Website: apple
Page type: payment
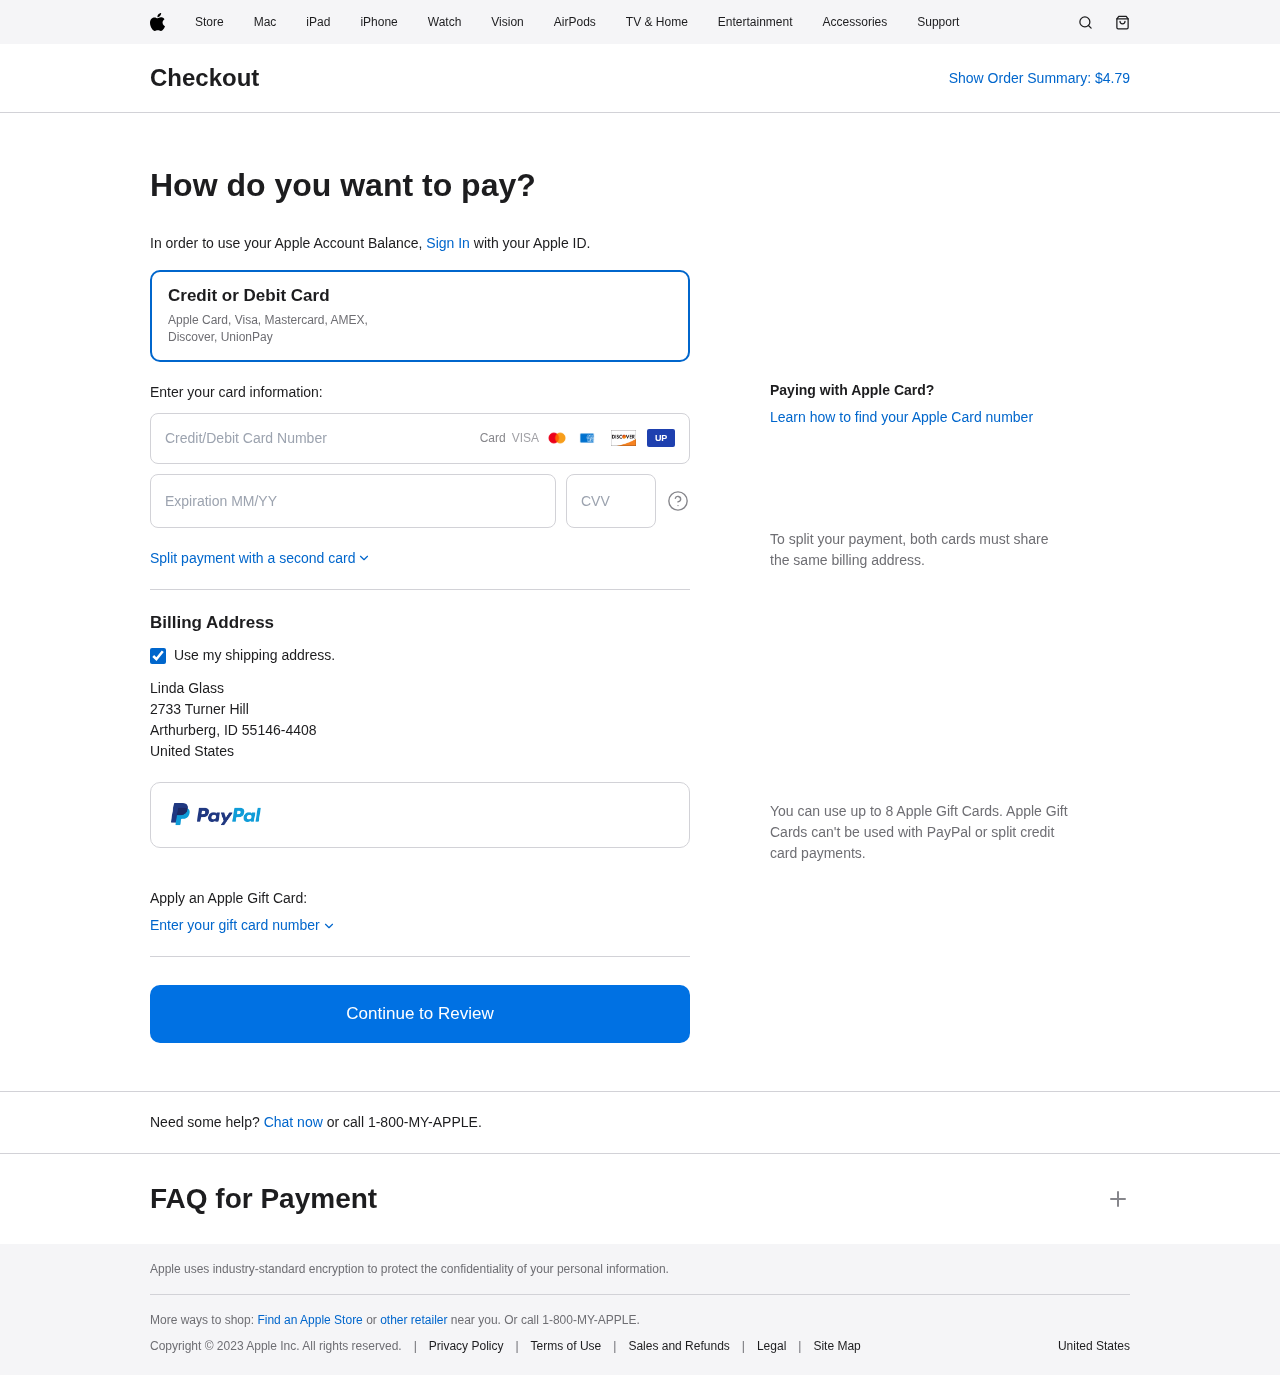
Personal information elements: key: PII_CARD_CVV
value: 2141
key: PII_CARD_EXPIRY
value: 03/28
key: PII_CARD_NUMBER
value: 3493 5545 8115 449
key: PII_COUNTRY
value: United States
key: PII_FULLNAME
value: Linda Glass
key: PII_STREET
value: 2733 Turner Hill
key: PII_CITY_STATE_ZIP
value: Arthurberg, ID 55146-4408
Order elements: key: ORDER_TOTAL
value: $4.79